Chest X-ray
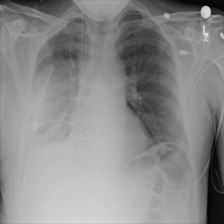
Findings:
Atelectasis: negative
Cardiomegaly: negative
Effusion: negative
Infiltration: negative
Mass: negative
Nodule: negative
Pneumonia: negative
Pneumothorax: negative
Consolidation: positive
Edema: negative
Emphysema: negative
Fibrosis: negative
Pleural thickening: negative
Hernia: negative